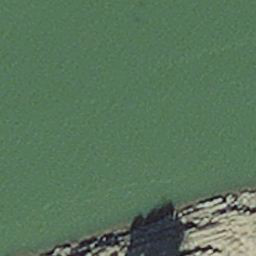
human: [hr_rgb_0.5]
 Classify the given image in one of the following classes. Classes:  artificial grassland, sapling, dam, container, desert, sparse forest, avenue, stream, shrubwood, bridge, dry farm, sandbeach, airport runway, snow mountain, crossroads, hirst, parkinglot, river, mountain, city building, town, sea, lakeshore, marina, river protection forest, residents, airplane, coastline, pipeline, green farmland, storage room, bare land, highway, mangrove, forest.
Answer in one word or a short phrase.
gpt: hirst